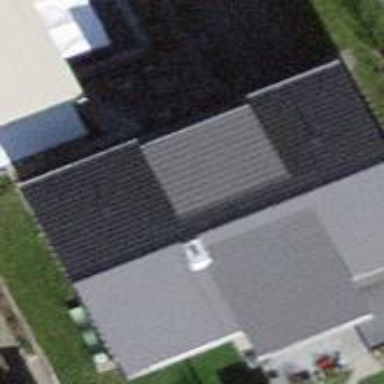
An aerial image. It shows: Building with tile roof.